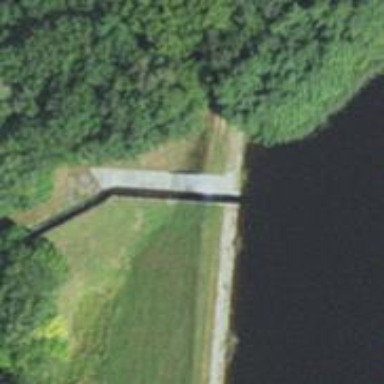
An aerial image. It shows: Dyke forming dam across the waterway.